Interaction volume radius: 5 \u00c5
Interaction volume height: 25 \u00c5
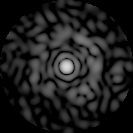
Disorder parameter: 0.8379